Current action and preconditions to check: path_clear

Your task: For each precondition in the list above, predict whether it will hold at this action.

Consider the current scene as observed from the mobile robot's camera, and analyze the predicted future states of all dynamic agents (e.g., people, animals, vehicles, or any moving entities) within the NEXT SECOND.

IMPORTANT: Only answer "very likely" if you are absolutely certain—based on strong, clear evidence—that a dynamic agent will violate the precondition in the predicted future state. Do NOT answer "very likely" for unlikely, ambiguous, or low-probability risks.

Ask yourself for each precondition: Is there a high probability, with clear and convincing evidence, that the predicted future states of any dynamic agent will interfere with the predicted future state of the currently executing action within the NEXT SECOND, causing that precondition to fail?

Assess the risk level based on these predictions. Use "likely" or "very likely" if motions create a clear risk of interference.

Use "neutral" or "improbable" if agents are nearby but their predicted paths are clearly diverging or non-conflicting.

Failure Risk Categories: "very improbable", "improbable", "neutral", "likely", "very likely"

Answer Format: Output ONLY the probability_of_failure value from these categories: "very improbable", "improbable", "neutral", "likely", "very likely"

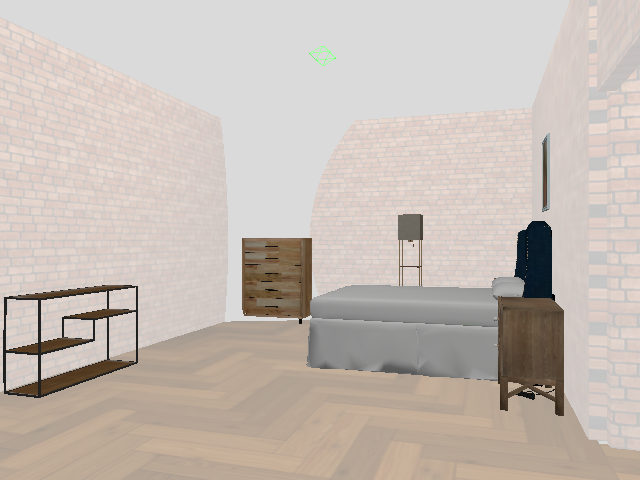

Answer: very improbable